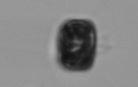
Label: Thalassiosira